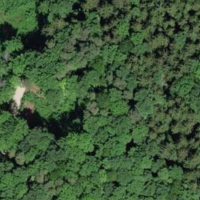
EUNIS habitat code: 41
Species observed at this site:
Impatiens parviflora